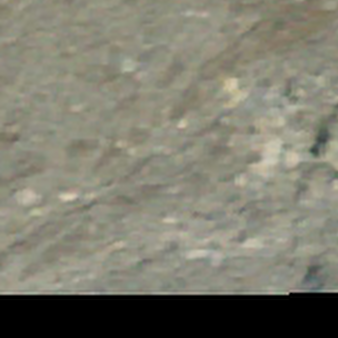
Label: other